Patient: sex M, age 52
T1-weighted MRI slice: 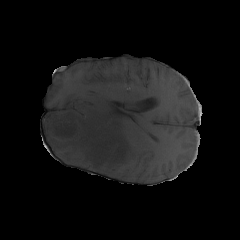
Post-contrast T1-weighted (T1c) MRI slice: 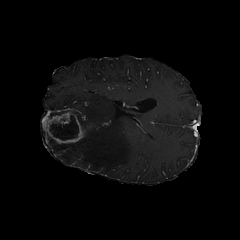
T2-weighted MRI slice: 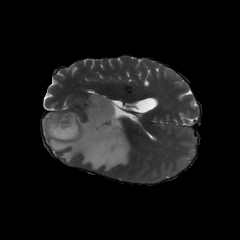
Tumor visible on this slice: yes
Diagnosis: Glioblastoma, IDH-wildtype
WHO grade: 4